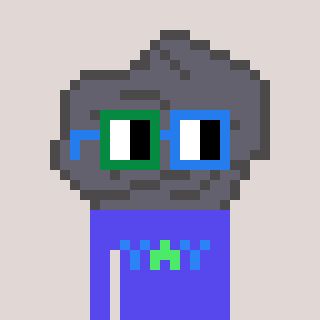
a pixel art character with square green and blue glasses, a rock-shaped head and a computerblue-colored body on a warm background